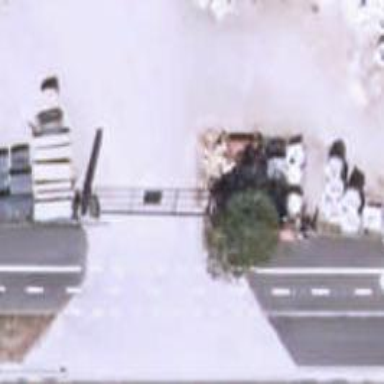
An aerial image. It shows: Sidewalk.